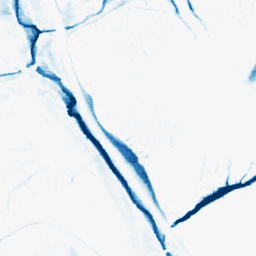
Category: morphological
Decomposition family: morphological_ellipse
Decomposition parameters: operation: closing
width: 10
height: 20
Upsampling method: sinc_blackman
Upsampling parameters: scale: 4
kernel_size: 8
Upsampling scale: 4